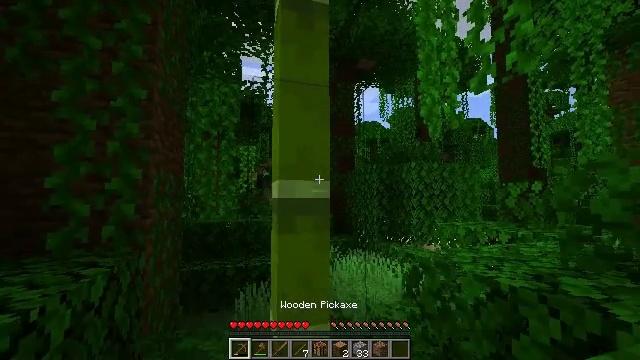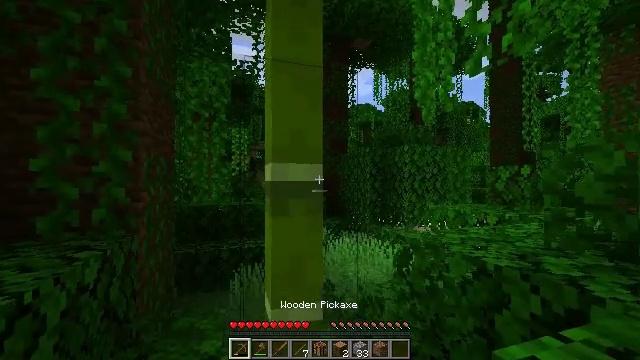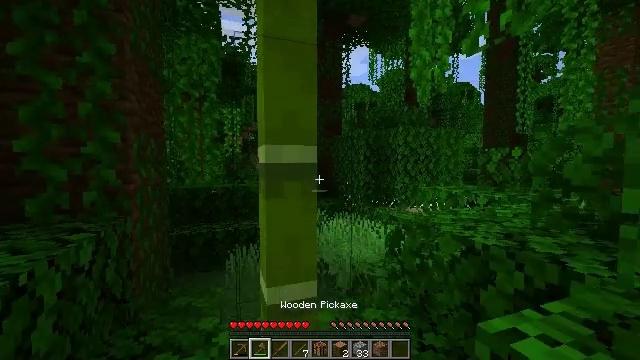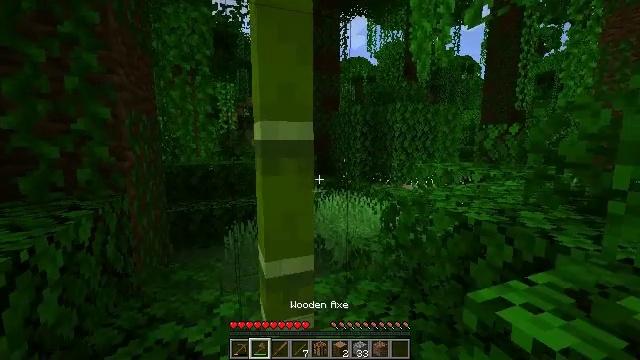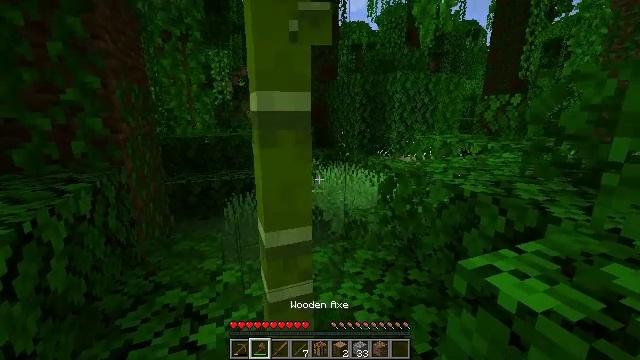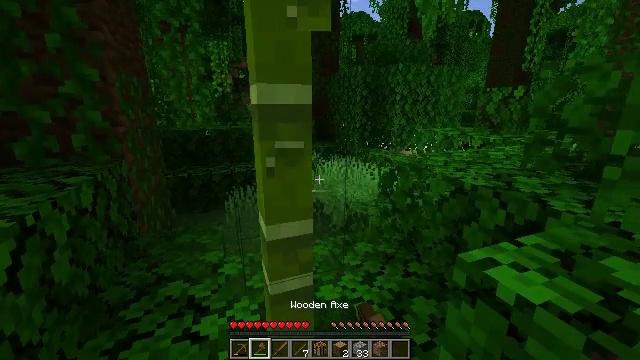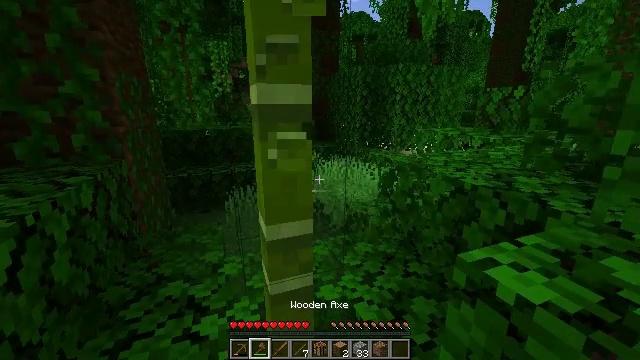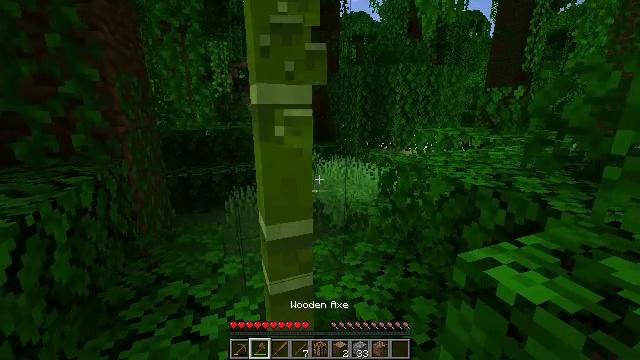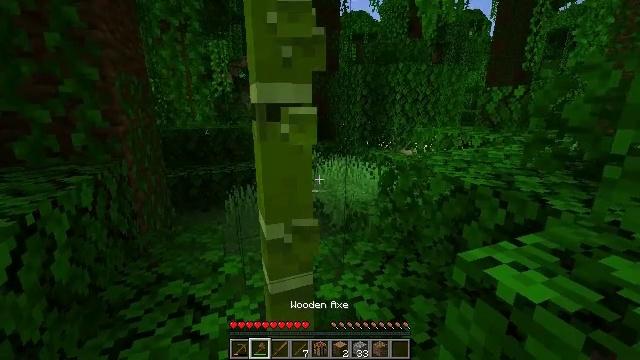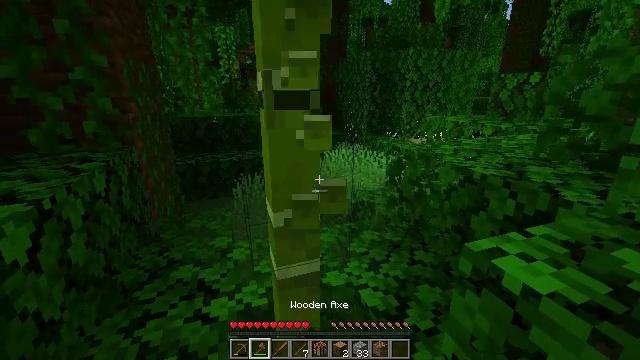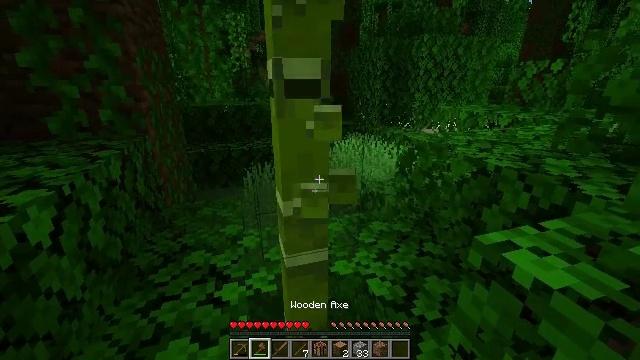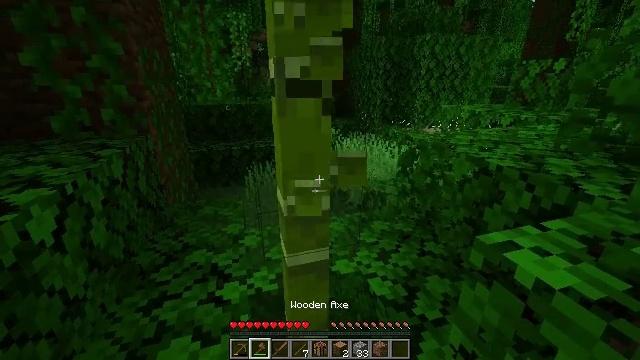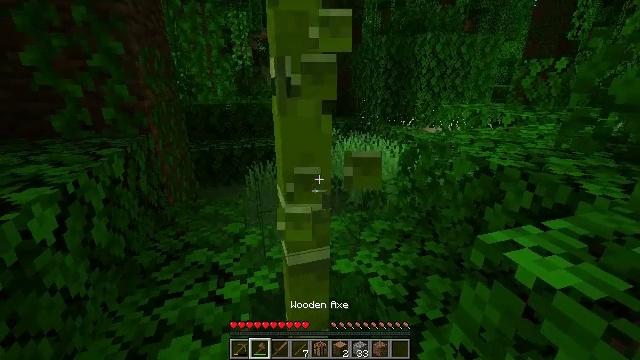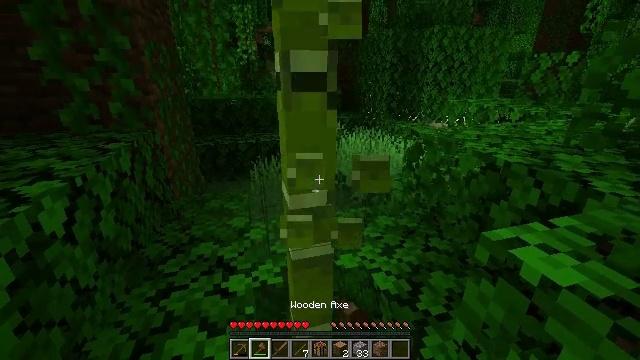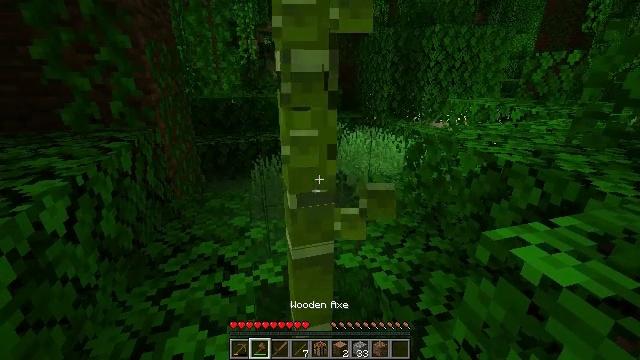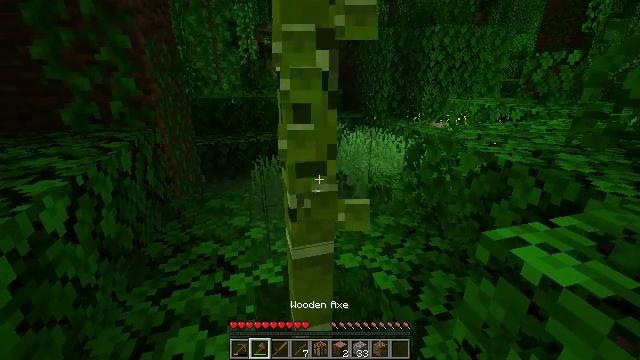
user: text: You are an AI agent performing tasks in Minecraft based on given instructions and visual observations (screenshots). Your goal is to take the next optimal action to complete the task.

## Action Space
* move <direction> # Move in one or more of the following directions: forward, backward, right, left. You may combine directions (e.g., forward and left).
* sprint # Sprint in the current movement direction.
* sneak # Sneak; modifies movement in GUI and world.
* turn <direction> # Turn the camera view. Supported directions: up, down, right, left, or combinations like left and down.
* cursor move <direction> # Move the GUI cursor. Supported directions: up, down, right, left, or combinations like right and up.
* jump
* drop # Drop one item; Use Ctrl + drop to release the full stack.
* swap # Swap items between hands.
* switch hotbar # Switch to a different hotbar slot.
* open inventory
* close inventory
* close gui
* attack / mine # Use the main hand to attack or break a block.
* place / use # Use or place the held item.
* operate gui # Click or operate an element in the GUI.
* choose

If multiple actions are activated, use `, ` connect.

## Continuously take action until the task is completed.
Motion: motion action
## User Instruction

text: Collect some bamboo.
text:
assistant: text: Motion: turn right and down
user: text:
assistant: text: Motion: turn right and down, switch to hotbar 2
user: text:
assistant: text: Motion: turn down, switch to hotbar 2
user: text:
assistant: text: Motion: turn down, attack / mine, switch to hotbar 2
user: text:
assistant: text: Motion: turn down, attack / mine
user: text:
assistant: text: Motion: attack / mine
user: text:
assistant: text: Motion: attack / mine
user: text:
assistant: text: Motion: attack / mine
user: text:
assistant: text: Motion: turn left and down, attack / mine
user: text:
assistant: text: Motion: turn left and down, attack / mine
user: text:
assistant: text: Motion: attack / mine
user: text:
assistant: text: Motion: attack / mine
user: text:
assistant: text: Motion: turn left and down, attack / mine
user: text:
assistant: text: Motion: attack / mine
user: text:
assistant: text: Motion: attack / mine
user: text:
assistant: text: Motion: attack / mine
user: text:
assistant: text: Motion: attack / mine
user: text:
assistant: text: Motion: attack / mine
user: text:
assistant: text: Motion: attack / mine
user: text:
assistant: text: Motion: attack / mine
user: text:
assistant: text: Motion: attack / mine
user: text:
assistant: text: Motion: attack / mine
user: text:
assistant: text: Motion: attack / mine
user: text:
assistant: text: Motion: attack / mine
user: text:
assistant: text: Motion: attack / mine
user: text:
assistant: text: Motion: no_op
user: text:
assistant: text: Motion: no_op
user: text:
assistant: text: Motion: no_op
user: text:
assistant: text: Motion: no_op
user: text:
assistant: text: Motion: no_op